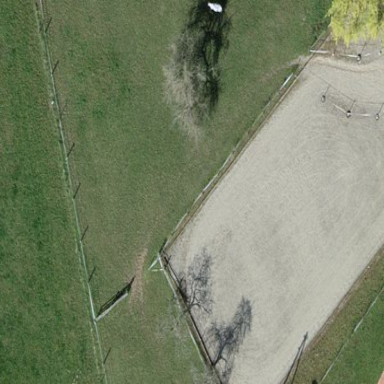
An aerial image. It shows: Equestrian pitch used for leisure and sports activities.